Question: I'm trying to create a WPF control that displays two vertical "swimlanes" (Left and Right). Both Left and Right should be databound to two separate ObservableCollection in the ViewModel. ISkill has a Name property and optionally a SynchronizedWith property that basically is a reference to another ISkill object (in the opposite collection).
The two swimlanes could be seen as ordinary vertical StackPanels but all ISkill objects that are synchronized with another ISkill object should always be aligned vertically (which means that at some places there will be empty space). ISkills that's synchronized should also have a connected line between the two different swimlanes. The attached image will probably give a better view of what I'm trying to accomplish.

Below is the ISkill interface.
'''
public interface ISkill
{
string Name { get; set; }
ISkill SynchronizedWith { get; set; }
}
'''
One idea I've had is to bind Left and Right to two ItemsControls and use a Grid as layout panel. But I'm not sure how the layout pass should determine which Grid.Row-index that each item in the collections should have.
All suggestions is very appreciated, thanks!
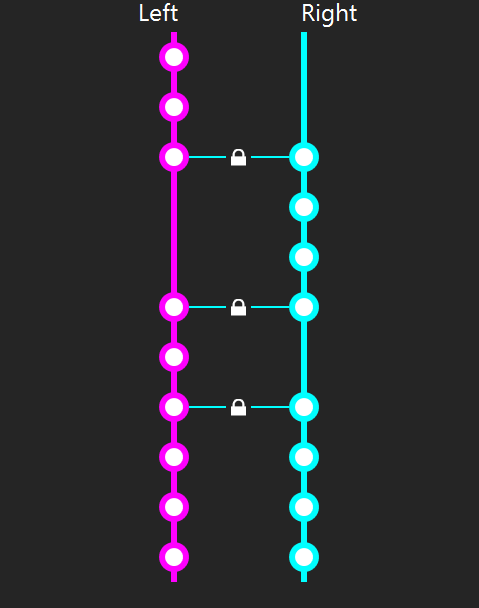
Answer: My proposal is to create a dedicated view model representing an item in this view. The ObservableCollection of those view models should be synchronized with existing collections. This approach will simplify the view design.
'''
class SyncViewModel
{
public ISkill RightItem { get;}
public ISkill LeftItem { get;}
//simplifies binding
public bool HasLeftItem { return LeftItem!=null; }
public bool HasRightItem { return RightItem!=null; }
public bool HasConnection { return HasLeftItem && HasRightItem; }
}
'''